Field crop: tomato
Growth stage: 1
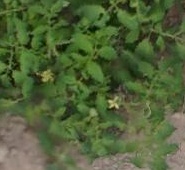
Species: tomato